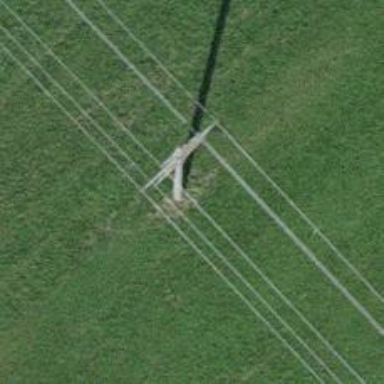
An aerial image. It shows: Power line is depicted.